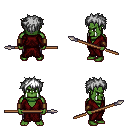
a pixel art fantasy rpg character, male body template, orc, green skin, red robe, metal pants, white bedhead hairstyle, leather bracers, spear, four views (front, back, left, right), 2x2 character sprite sheet, small pixel art, hard edges, no anti-aliasing